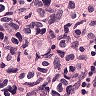
Metastatic tissue present: yes